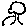
Label: tree